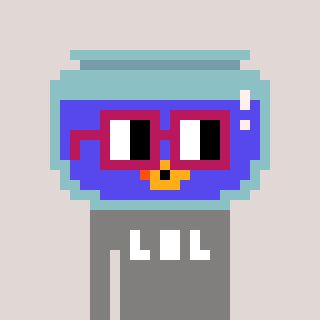
a pixel art character with square dark red glasses, a goldfish-shaped head and a bluegrey-colored body on a warm background